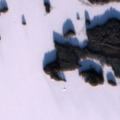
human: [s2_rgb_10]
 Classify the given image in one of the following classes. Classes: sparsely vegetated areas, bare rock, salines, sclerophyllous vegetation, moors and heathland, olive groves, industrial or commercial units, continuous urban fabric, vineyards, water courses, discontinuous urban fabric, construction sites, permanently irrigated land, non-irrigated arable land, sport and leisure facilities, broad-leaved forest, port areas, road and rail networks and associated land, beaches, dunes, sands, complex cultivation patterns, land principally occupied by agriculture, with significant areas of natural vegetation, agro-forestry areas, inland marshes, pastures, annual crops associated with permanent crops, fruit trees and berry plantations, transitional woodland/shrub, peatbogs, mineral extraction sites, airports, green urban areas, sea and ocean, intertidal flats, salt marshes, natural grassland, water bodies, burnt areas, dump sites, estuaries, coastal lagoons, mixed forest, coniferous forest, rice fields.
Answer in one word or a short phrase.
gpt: mixed forest, water bodies